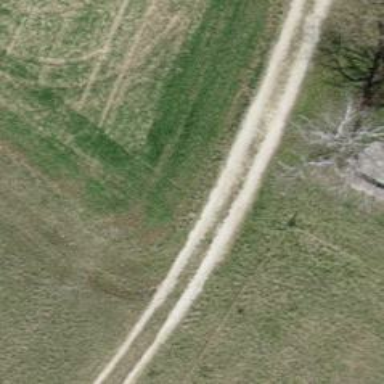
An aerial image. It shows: Track road with grade3 tracktype.